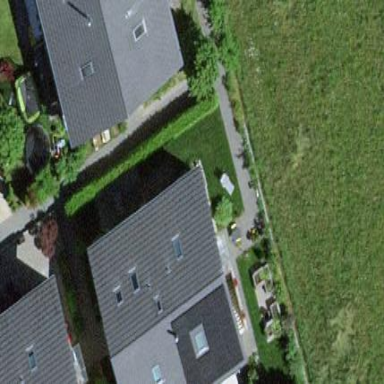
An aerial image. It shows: Terrace building.